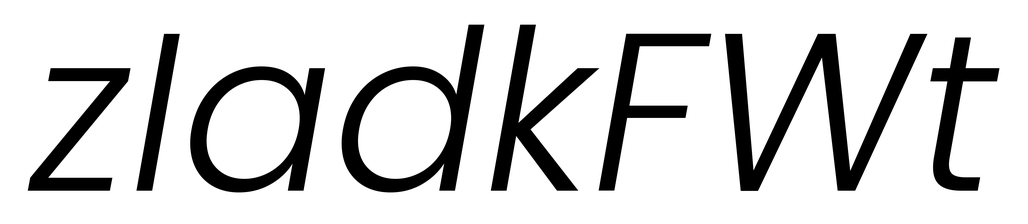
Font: Poppins-LightItalic